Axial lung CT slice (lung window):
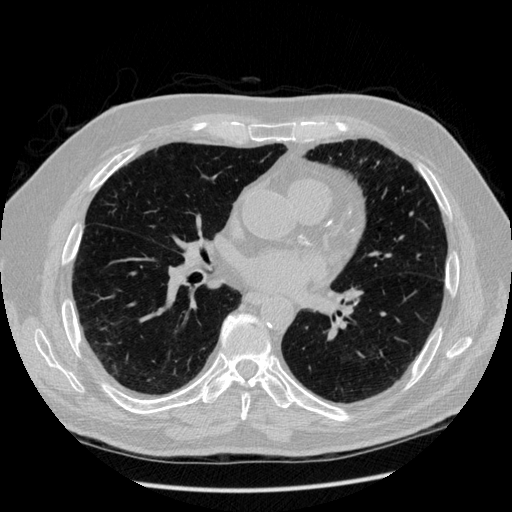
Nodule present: no